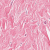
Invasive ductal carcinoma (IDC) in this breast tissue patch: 0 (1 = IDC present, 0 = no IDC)